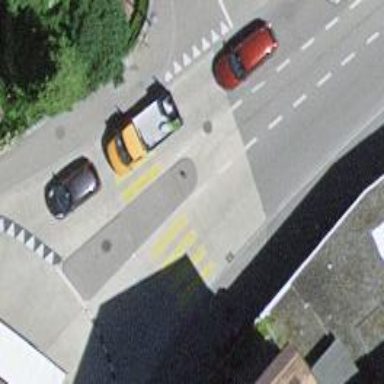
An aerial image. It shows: Zebra crossing with pedestrian island.